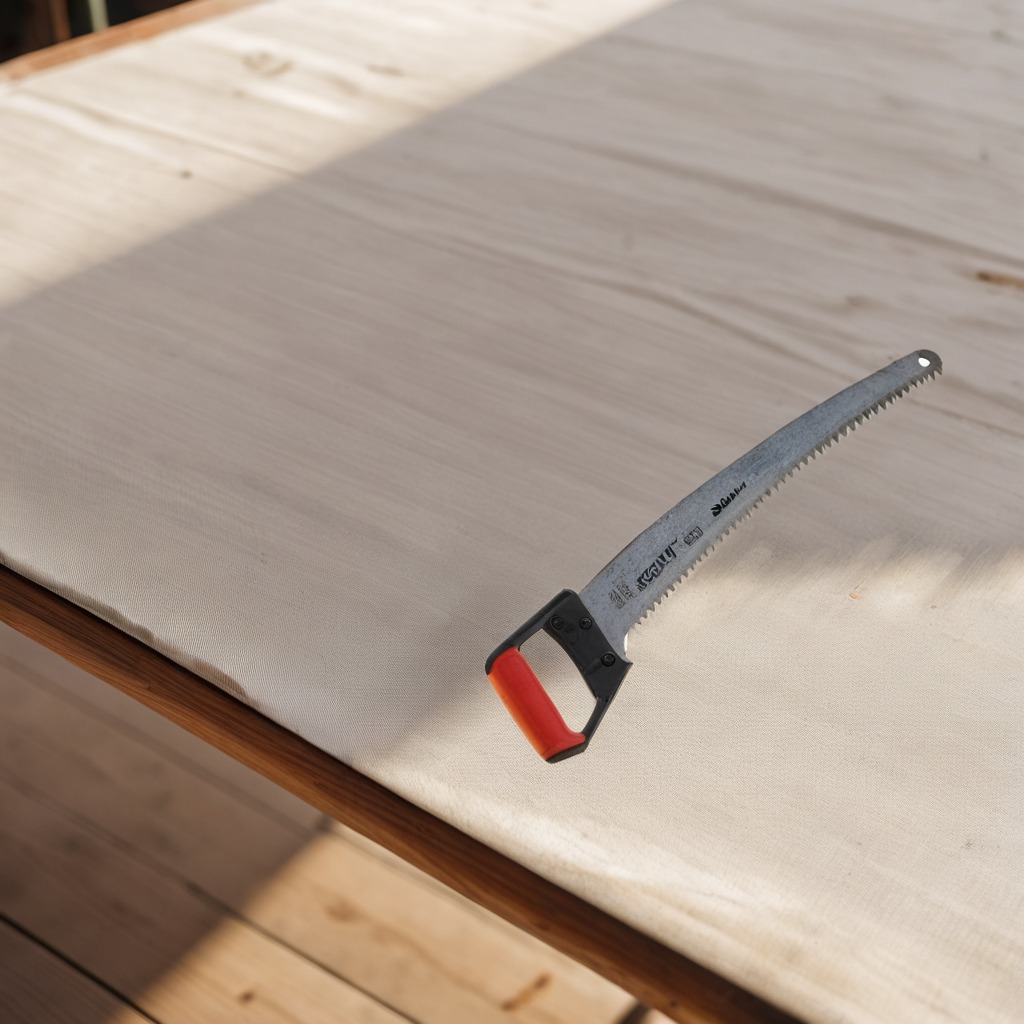
A metal saw is lying on a wooden table in an outdoor workshop during daytime bright natural light soft shadows worn but beneath the cloth.